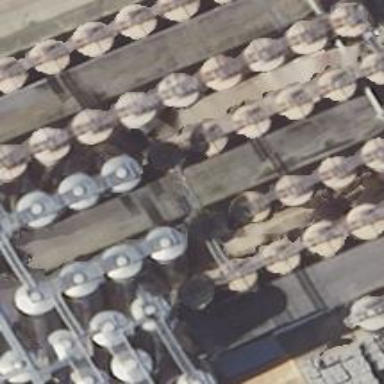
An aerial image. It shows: Storage tank that is man-made.